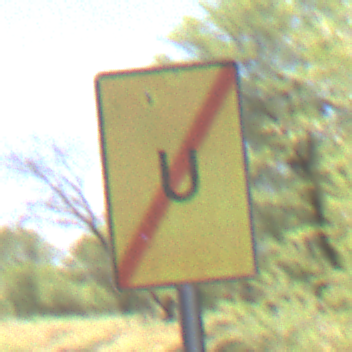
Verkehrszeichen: EndeUmleitung
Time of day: Midday
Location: Roofed (Underpass)
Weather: Clear
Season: NotSpecified
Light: Natural